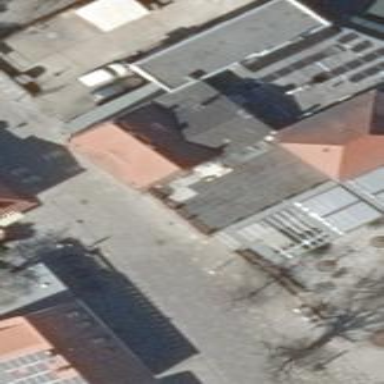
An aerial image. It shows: Building.